RGB frame:
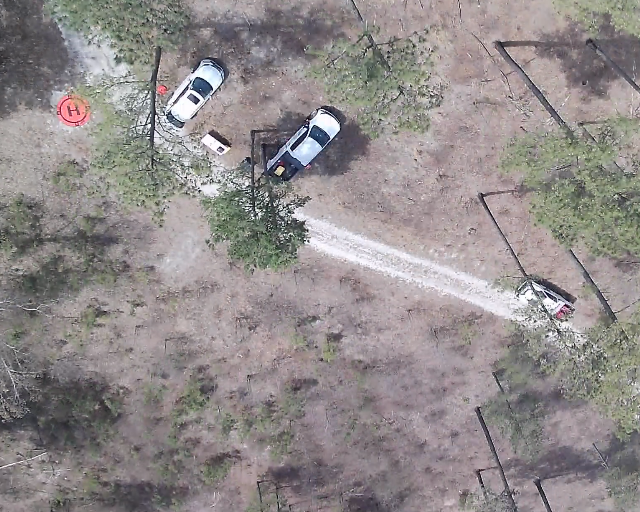
Thermal frame:
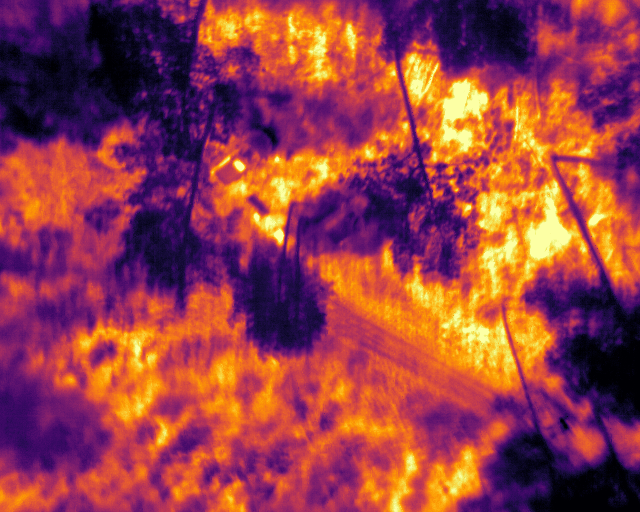
Captured: 2026-02-26 02:27:10
Pixels at or above 80 °C: 0 (fraction of frame: 0)